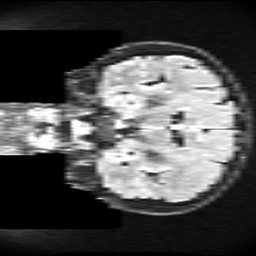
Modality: FLAIR
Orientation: coronal
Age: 29
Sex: female
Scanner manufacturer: ge
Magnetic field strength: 3 T
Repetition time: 11 s
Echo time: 0.1497 s